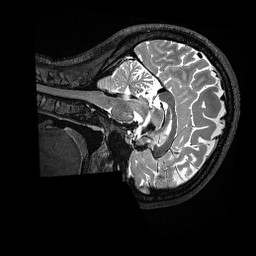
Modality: T2w
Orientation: sagittal
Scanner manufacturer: siemens
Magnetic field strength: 3 T
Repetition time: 3.2 s
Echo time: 0.563 s